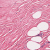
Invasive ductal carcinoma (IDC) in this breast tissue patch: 0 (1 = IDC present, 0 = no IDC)